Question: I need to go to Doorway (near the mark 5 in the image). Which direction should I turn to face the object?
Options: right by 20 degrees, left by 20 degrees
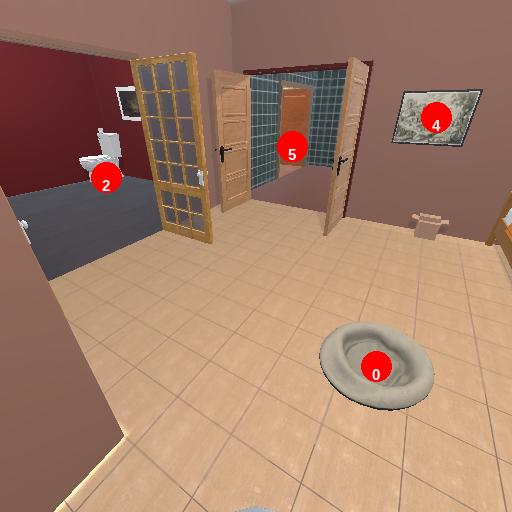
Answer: right by 20 degrees